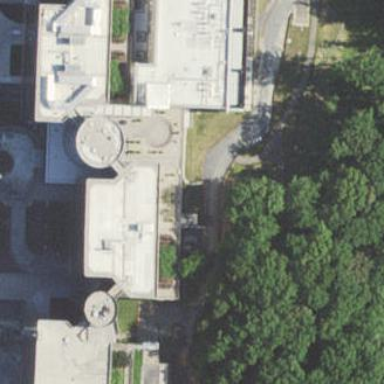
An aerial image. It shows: Office building.